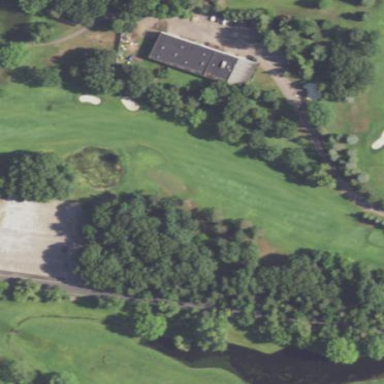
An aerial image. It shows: Area of rough grass used for golf.